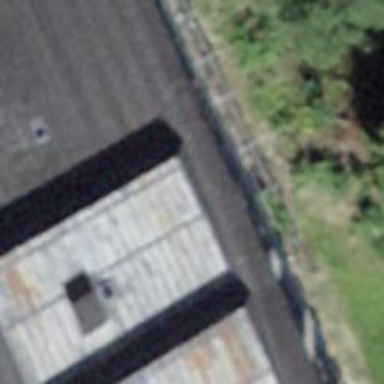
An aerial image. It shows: Part of building.